Question: I have an application. On the result page there is a button. By clicking the button I want to show a filter option to the users so that they can filter the data !
<URL>
I am not able to create this layout ,what i have to use for this to create the layout
Please help me with this
After using two listview the design is scattered look in the image

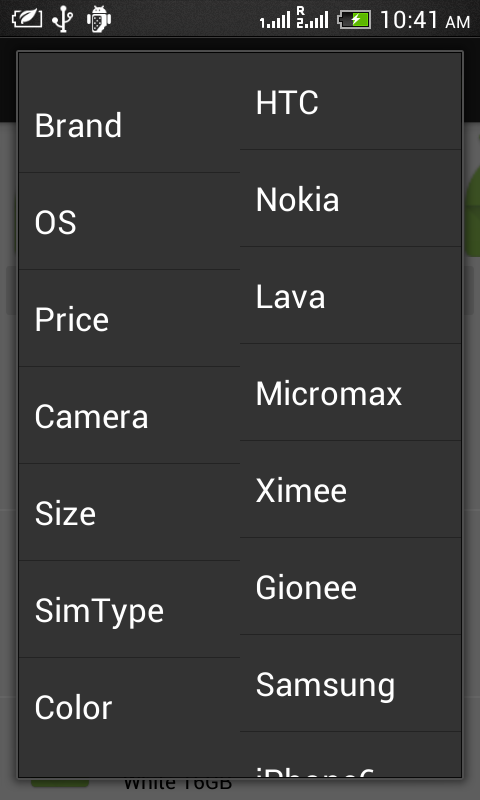
Answer: ,Embedd the second ListView to the right of first ListView in the LinearLayout and assign width wrap_content
'''
<?xml version="1.0" encoding="utf-8"?>
<LinearLayout xmlns:android="http://schemas.android.com/apk/res/android"
android:layout_width="match_parent"
android:layout_height="match_parent"
android:orientation="horizontal">
<ListView
android:layout_width="84dp"
android:layout_height="wrap_content"
android:id="@+id/listView"
android:layout_gravity="center_vertical" />
<ListView
android:layout_width="wrap_content"
android:layout_height="wrap_content"
android:id="@+id/listView2"
android:layout_gravity="center_vertical"
android:layout_weight="1" />
'''
Now design ListItems of both the lists as per your requirements.
After that relate the itemclickListener of your first ListView to the Second one like this :
ListView lv1,lv2;
'''
lv1.setAdapter(new FirstListAdapter);
lv1.setOnItemClickListener(new AdapterView.OnItemClickListener() {
@Override
public void onItemClick(AdapterView<?> parent, View view, int position, long id) {
if(position==0){
lv2.setAdapter(new AdapterA);
}else if(position==1){
lv2.setAdapter(new AdapteB);
}
}
});
'''
Based on the selection of first ListView Item you have to set the adapter of second ListView adapter.
This is the basic idea rest do make sure that you clear listviews on time.